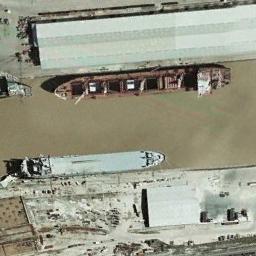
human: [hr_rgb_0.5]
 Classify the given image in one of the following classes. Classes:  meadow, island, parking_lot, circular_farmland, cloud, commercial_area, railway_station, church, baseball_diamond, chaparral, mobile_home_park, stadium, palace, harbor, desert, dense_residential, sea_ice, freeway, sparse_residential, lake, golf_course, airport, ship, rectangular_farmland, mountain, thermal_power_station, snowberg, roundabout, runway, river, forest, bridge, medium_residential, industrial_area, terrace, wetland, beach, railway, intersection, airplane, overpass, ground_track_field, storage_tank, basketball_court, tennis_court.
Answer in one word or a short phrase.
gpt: ship